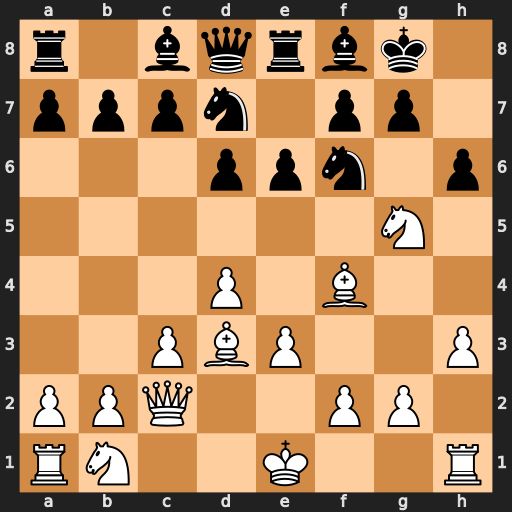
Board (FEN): r1bqrbk1/pppn1pp1/3ppn1p/6N1/3P1B2/2PBP2P/PPQ2PP1/RN2K2R
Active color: w
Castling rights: KQ
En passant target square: -
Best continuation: Bh7+ Nxh7 Qxh7#